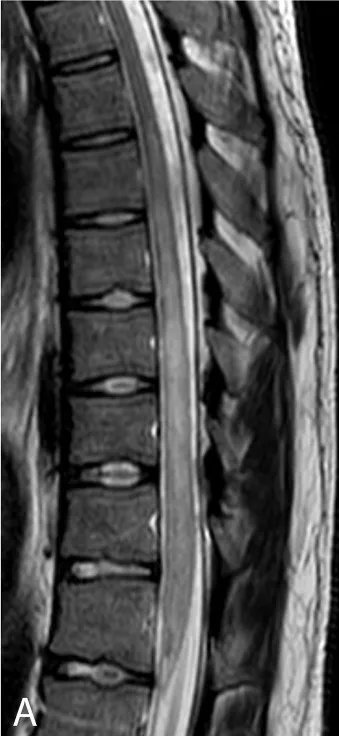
Findings from MRI and histological examination of spinal cord ischemia. (A) Sagittal T2-weighted image of the thoracic spinal cord demonstrating a pronounced hyperintensity from the seventh to the twelfth thoracic vertebra.
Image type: radiology (mri)